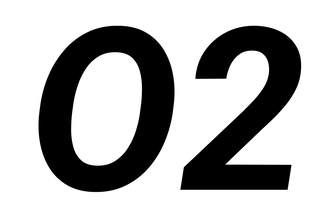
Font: Roboto-Italic_Bold_Italic